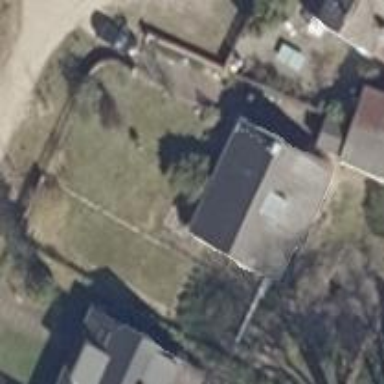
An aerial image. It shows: Residential building.